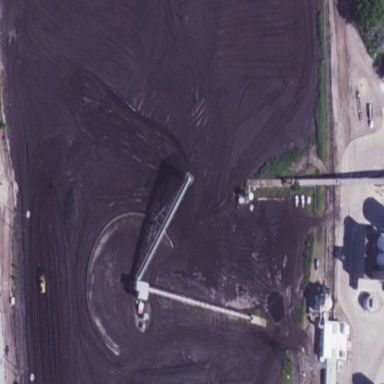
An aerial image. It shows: Heap of something man-made.